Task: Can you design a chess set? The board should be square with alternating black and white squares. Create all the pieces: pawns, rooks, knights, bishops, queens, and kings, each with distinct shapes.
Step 4728:
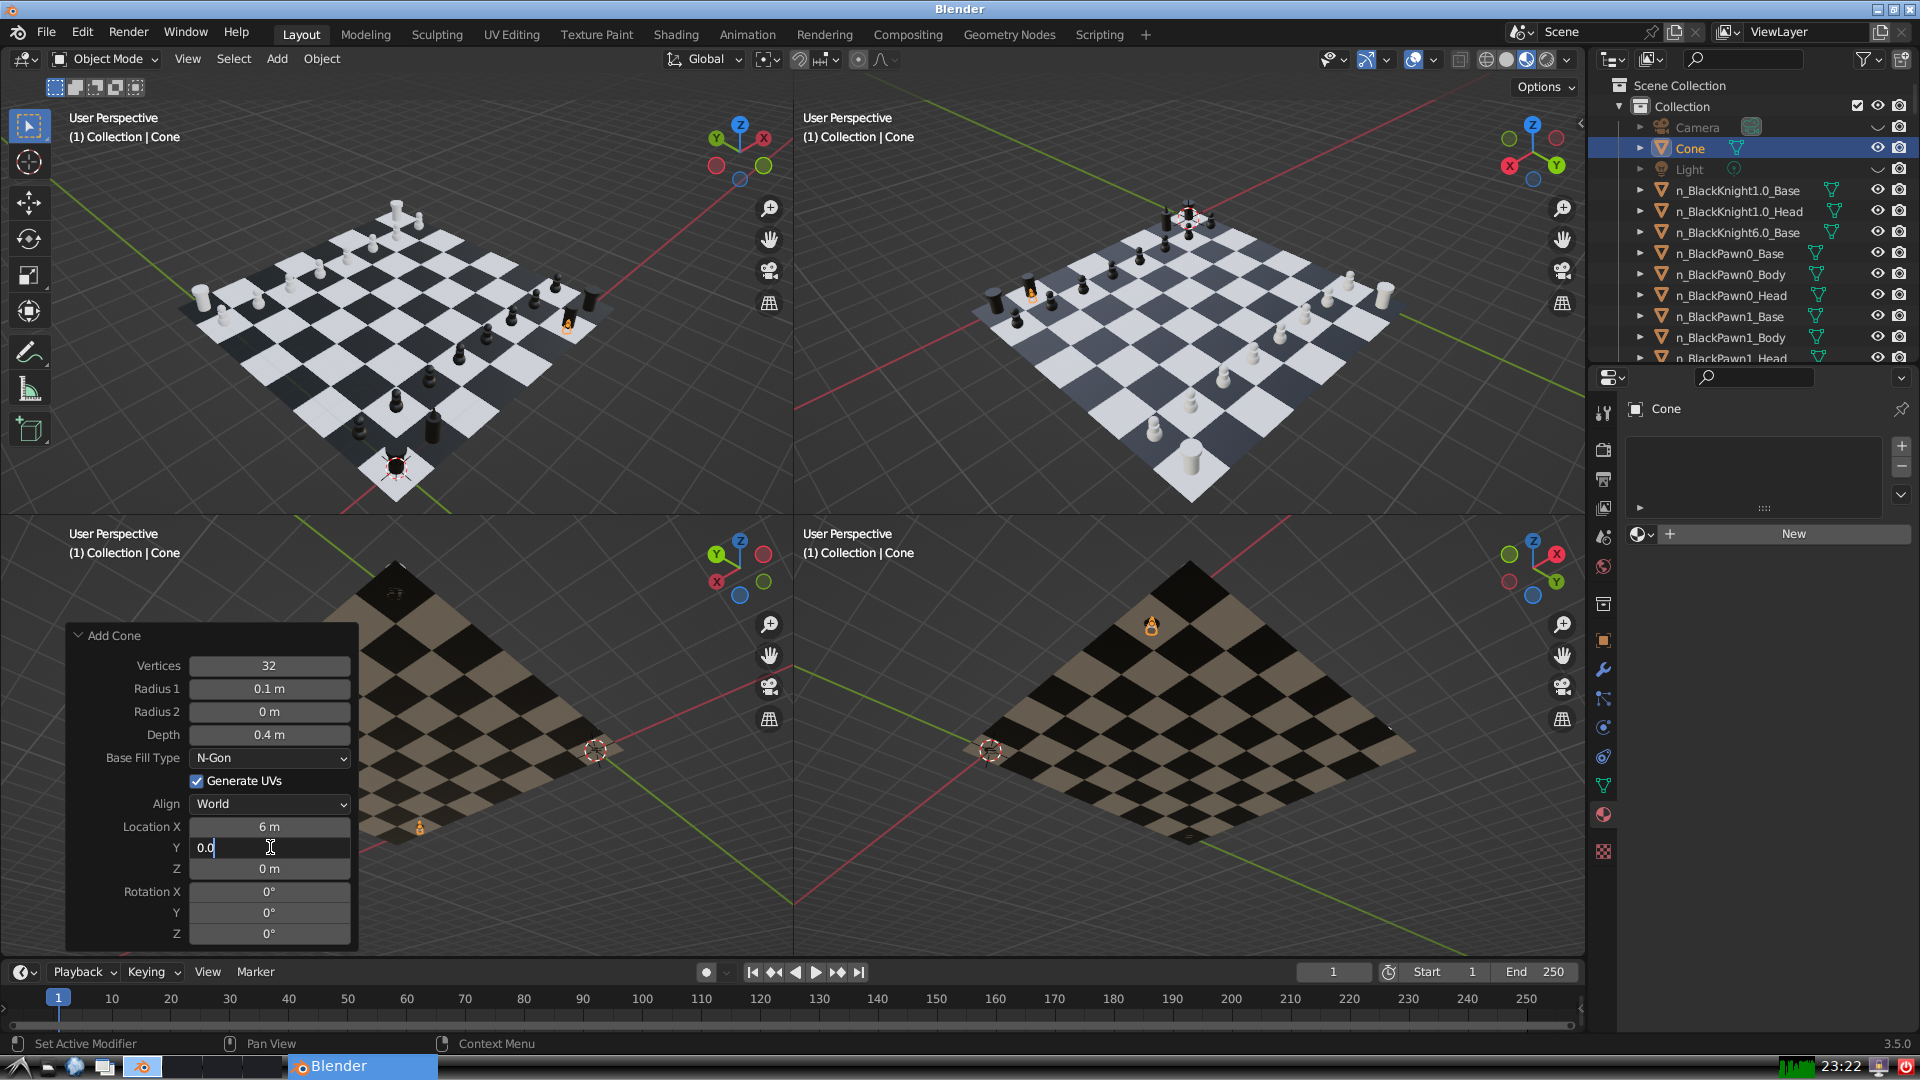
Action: {"key_press": ['Return']}